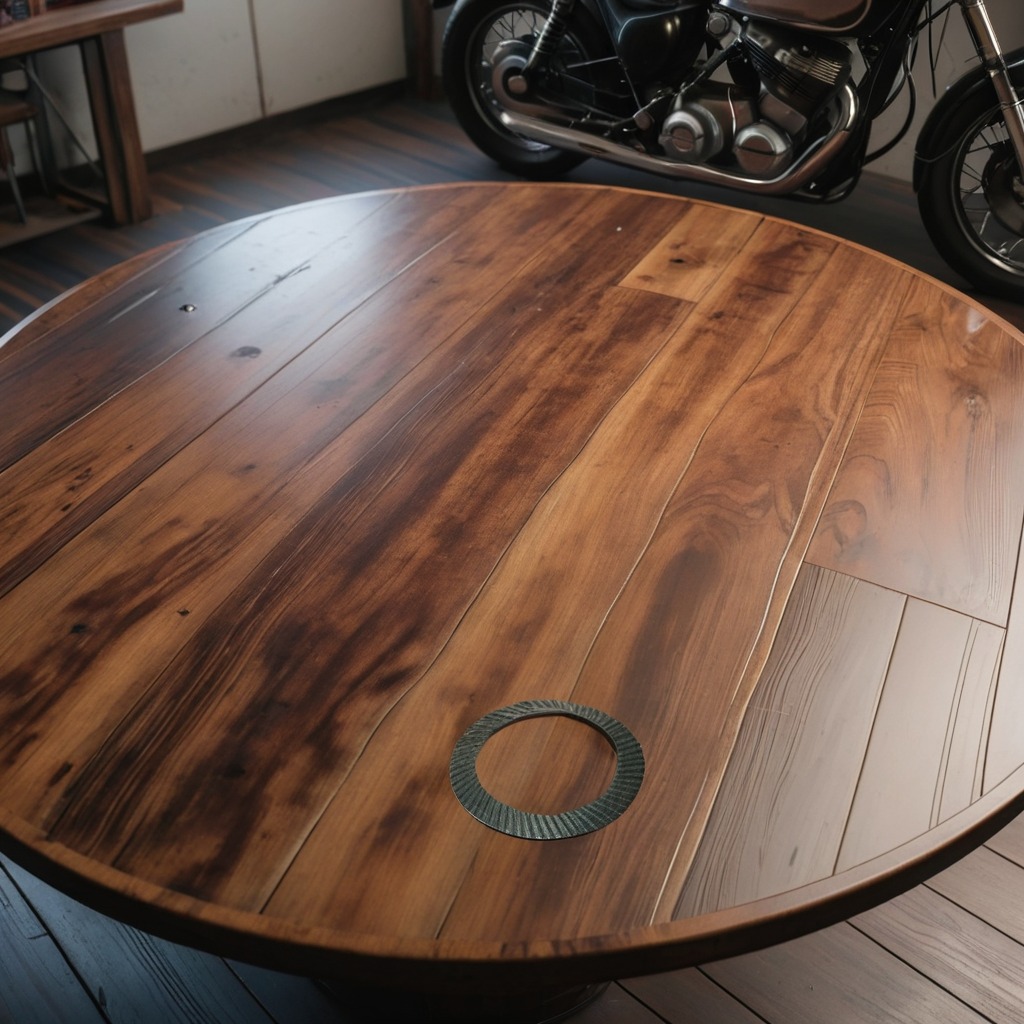
A flat metal washer lies on an oil-spilled wooden table in a vintage motorcycle garage.